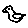
Label: bird